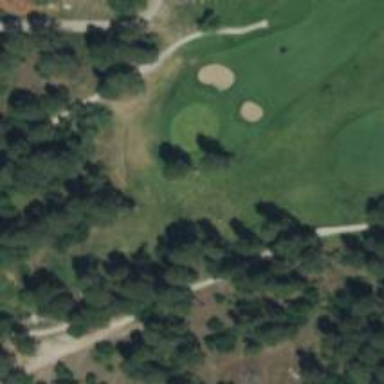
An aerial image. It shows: Service road used as golf cart path.